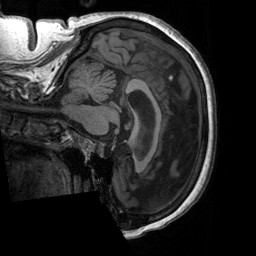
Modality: T1w
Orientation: sagittal
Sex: female
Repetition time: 1.95 s
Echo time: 0.026 s